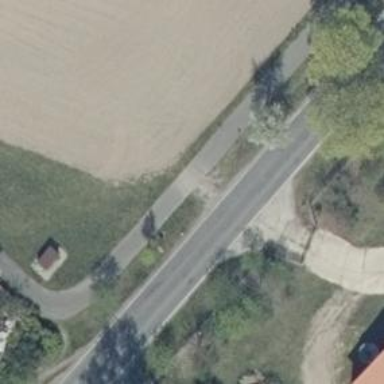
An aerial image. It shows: Secondary road with asphalt surface.